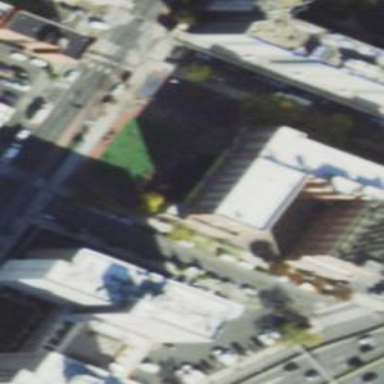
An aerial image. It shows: Park featuring baseball field.